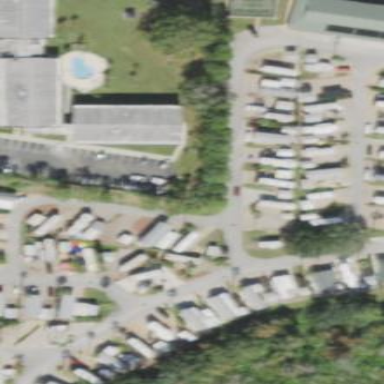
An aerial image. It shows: Building that is motel.